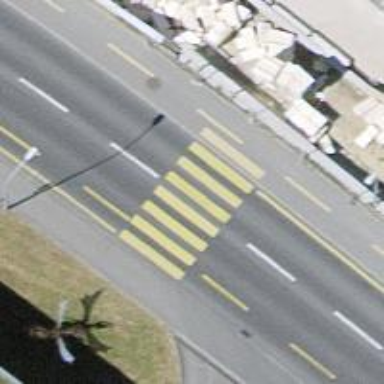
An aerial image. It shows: Kerb barrier.